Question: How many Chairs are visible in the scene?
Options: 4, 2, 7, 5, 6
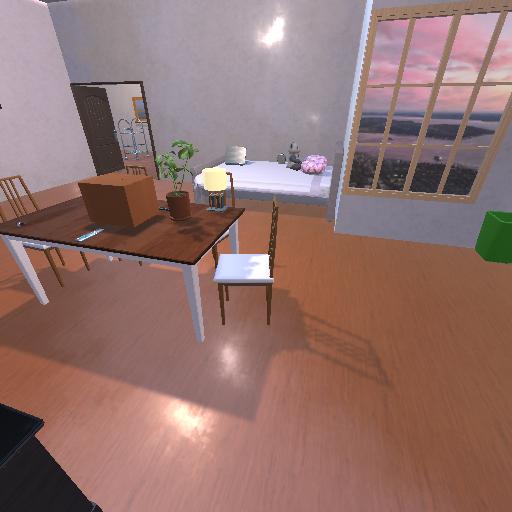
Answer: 4